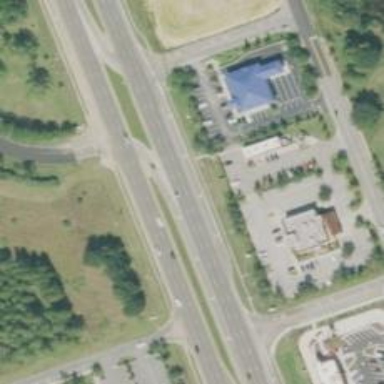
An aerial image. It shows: Trunk link highway.